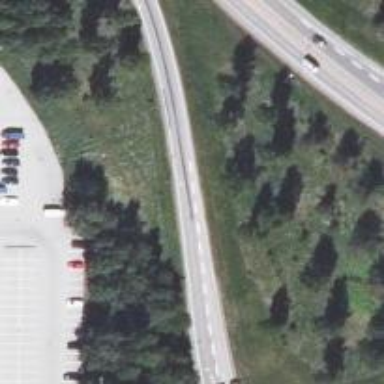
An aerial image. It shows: Trunk link highway with asphalt surface.